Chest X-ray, AP view. Patient: 61 years old, sex F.
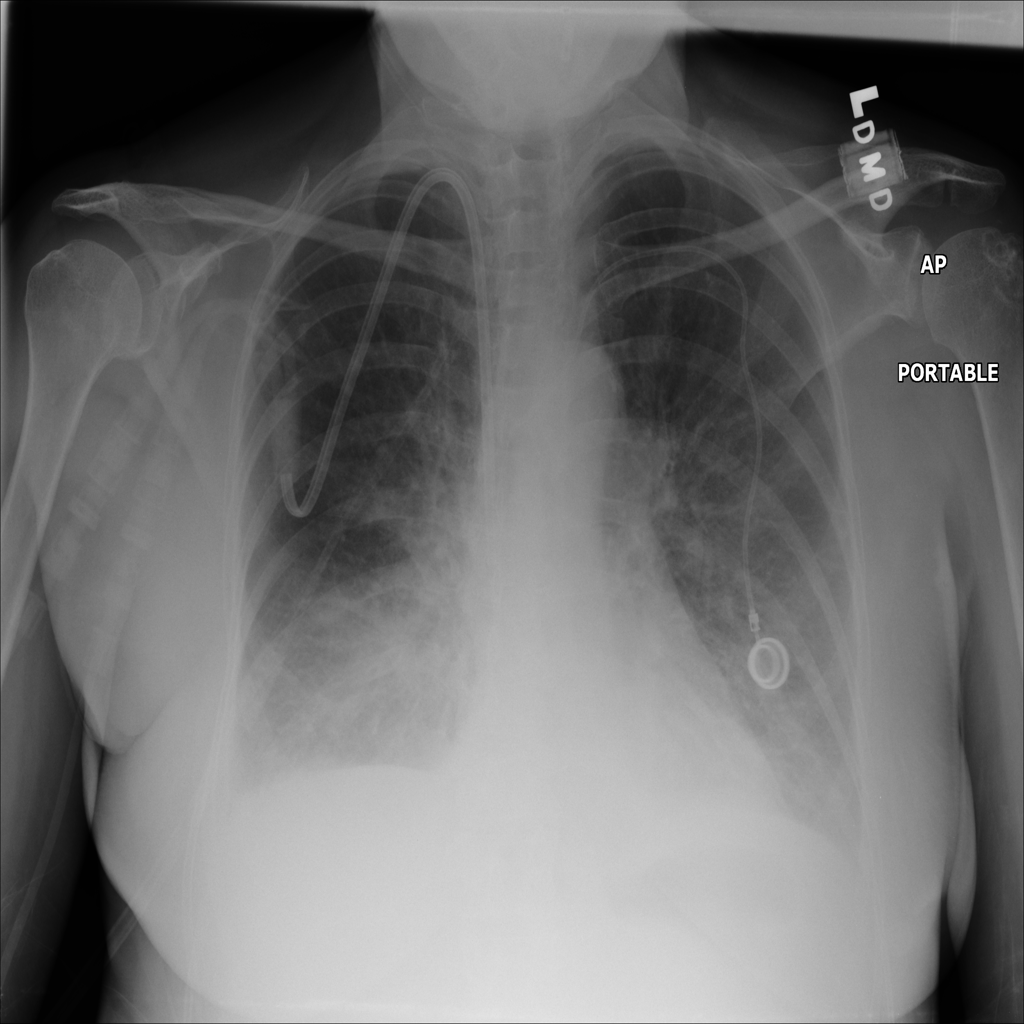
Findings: Edema, Infiltration